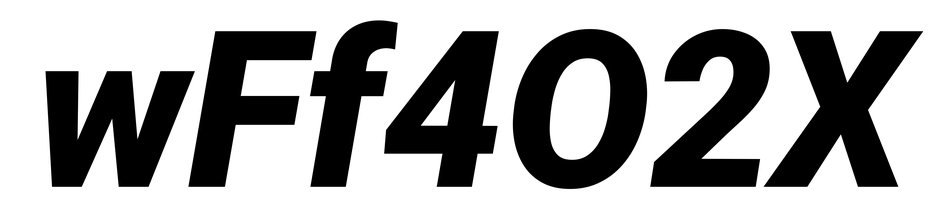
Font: Roboto-Italic_Black_Italic